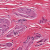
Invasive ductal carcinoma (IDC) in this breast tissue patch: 0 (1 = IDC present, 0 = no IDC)